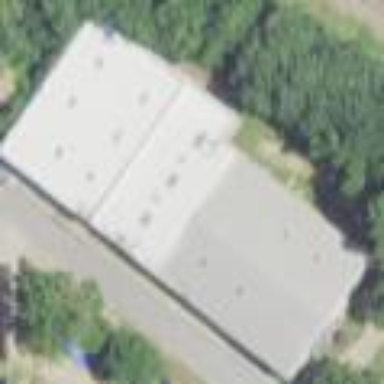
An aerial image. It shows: Commercial building.